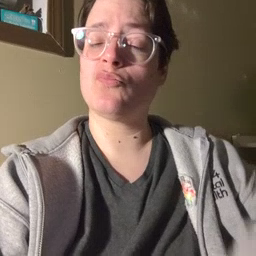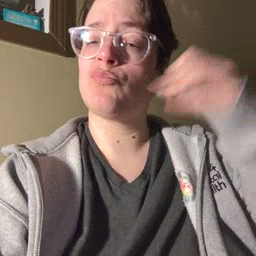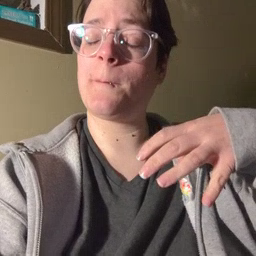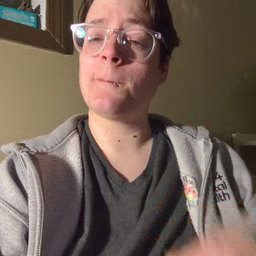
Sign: drop